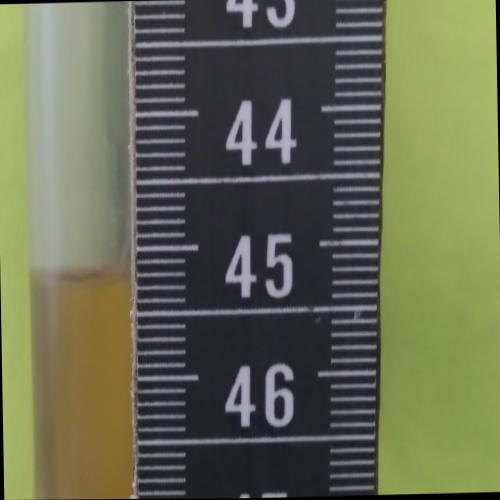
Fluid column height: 45.2 cm